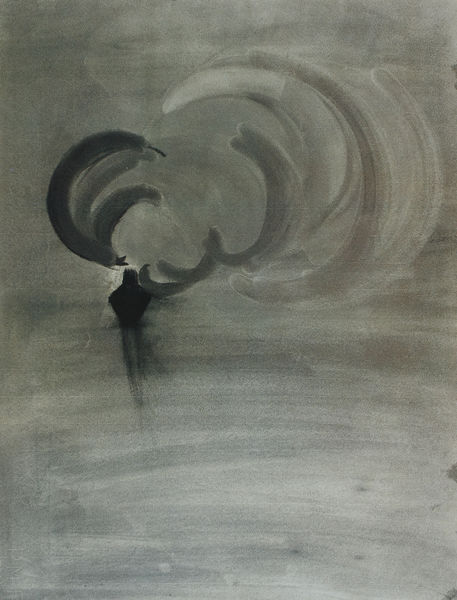
Titel: Train in the Desert
Künstler: Georgia O'Keeffe
Institution: Privatsammlung
Schlagwörter: himmel, mann, schatten, weiß, abend, bewegung, grau, nacht, schwarz, wolke, malerei, mensch, trauer, pastos, rauch, figur, kreis, schnell, schwung, schiff, wellen, düster, bogen, moderne, abstrakt, modern, nebel, monochrom, streifen, gedanken, flucht, bögen, wirbel, kreise, pinselstrich, wellig, strudel, rauchwolke, fahrer, ungegenständlich, lasiert, halbkreise, grau in grau, o´keeffe, duktos, grauweißgrün, querweiß, verschwinden